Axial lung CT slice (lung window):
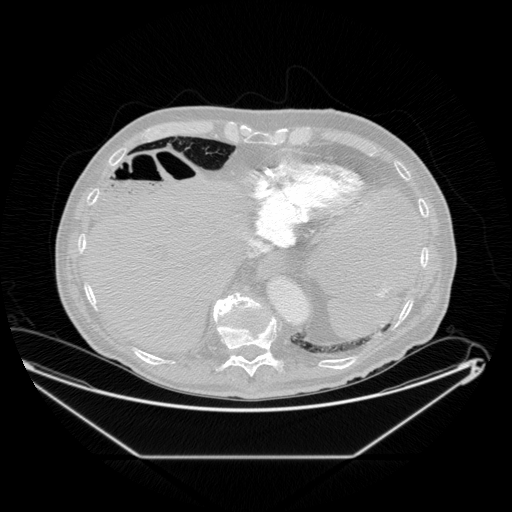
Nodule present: no